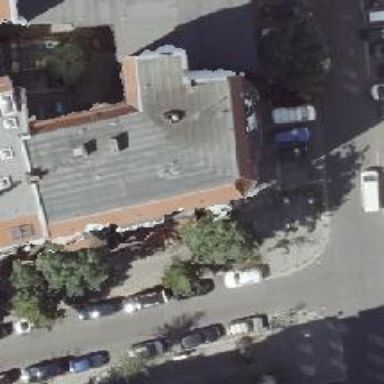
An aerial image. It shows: Café.